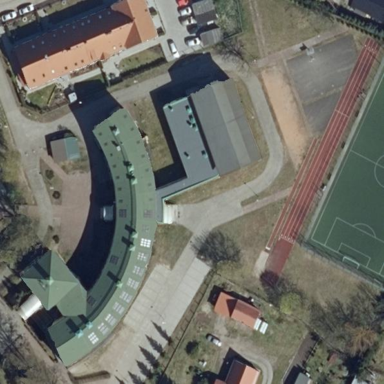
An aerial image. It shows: School facility within area designated for education.